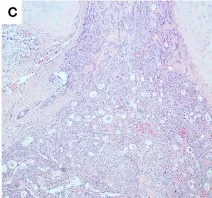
Uniportal VATS secondary carinal resection and reconstruction for tracheobronchial mucoepidermoid carcinoma. (C) Postoperative pathology confirmed the diagnosis of the well-differentiated mucinous epidermoid carcinoma.
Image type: pathology (h&e)